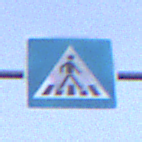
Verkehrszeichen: FussgaengerueberwegLinks
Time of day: SunriseSunset
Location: Outdoor (Suburban)
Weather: PartlyCloudy
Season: NotSpecified
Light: Natural